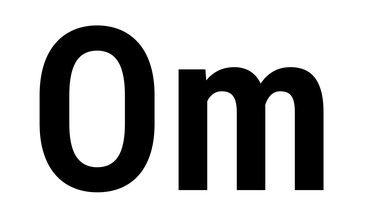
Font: Roboto_Condensed_SemiBold